Field crop: tomato
Growth stage: 2
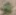
Species: solanum